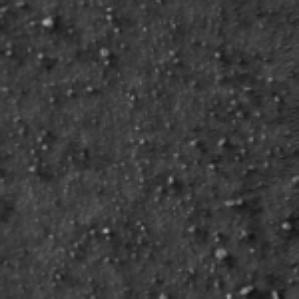
Label: frost